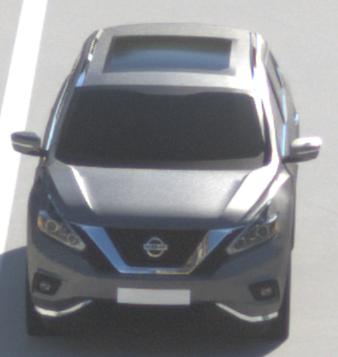
Make: Nissan
Model: Murano
Detailed model: Gen. 3 Z52
Model produced from: 2015
Doors: 5
Color: gray
Road condition: dry road
Daytime: morning or afternoon
Contrast: high contrast